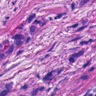
Metastatic tissue present: yes